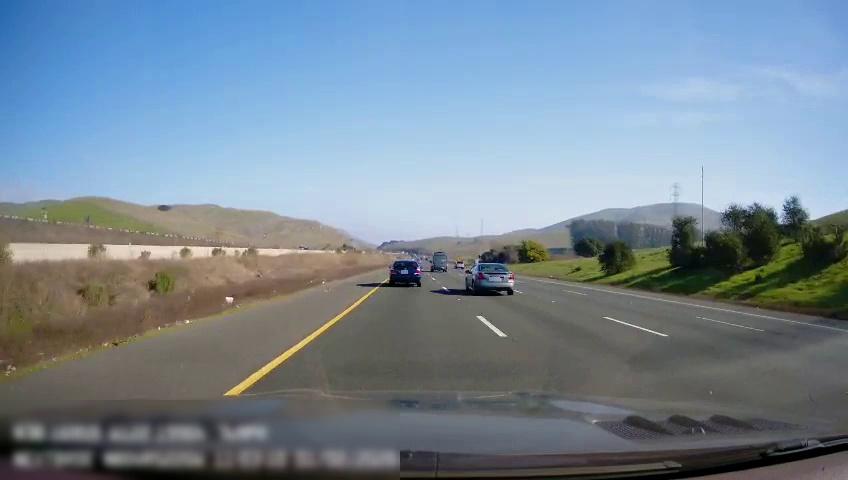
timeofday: Day
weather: Sunny
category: Drivable Space
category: Vehicles | Car
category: Vehicles | Car
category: Vehicles | Van
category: Vehicles | Car
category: Lanes | Alternate Lane
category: Lanes | Alternate Lane
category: Lanes | Alternate Lane
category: Lanes | Current Lane
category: Lanes | Alternate Lane